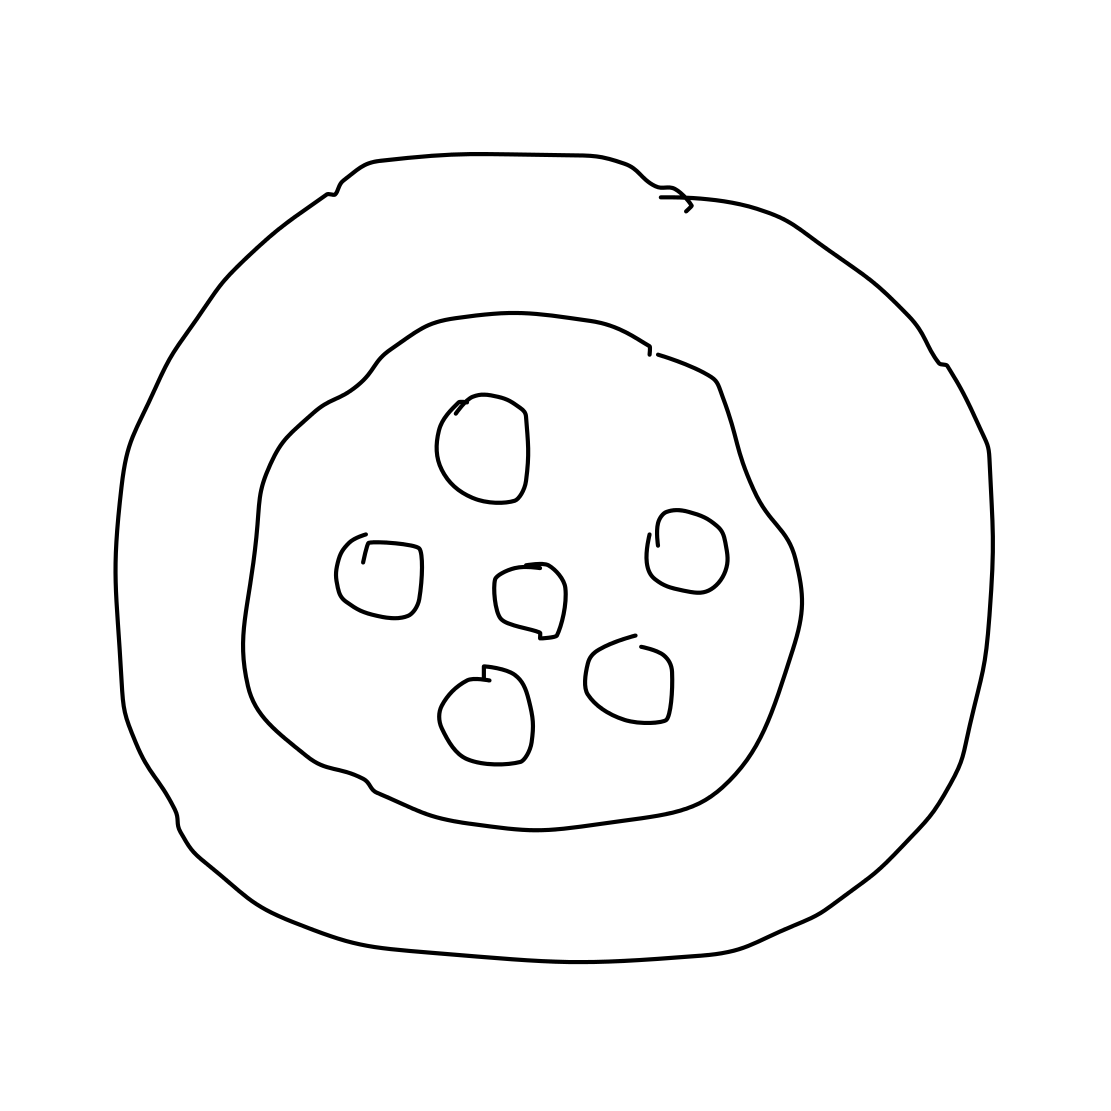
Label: wheel